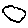
Label: cloud